九年级 · 解析几何
(8 分) 已知二次函数 $y=-x^{2}+4 x$.

（1）用配方法求出该函数图象的顶点坐标和对称轴.

（2）选取适当的数据填入下表，并在下图的直角坐标系内描点画出该拋物线的图象.

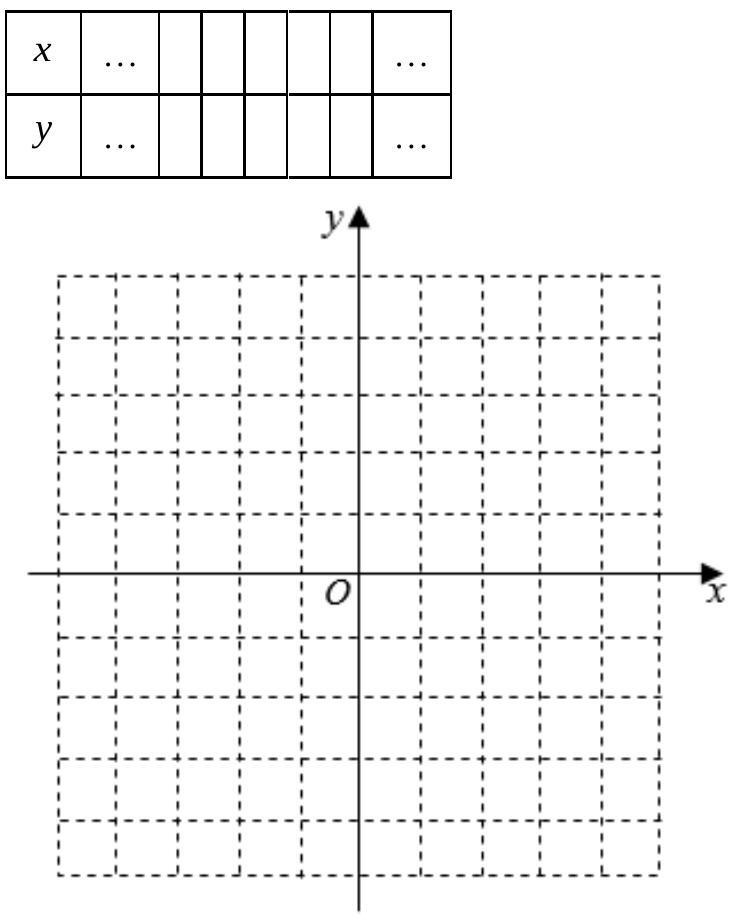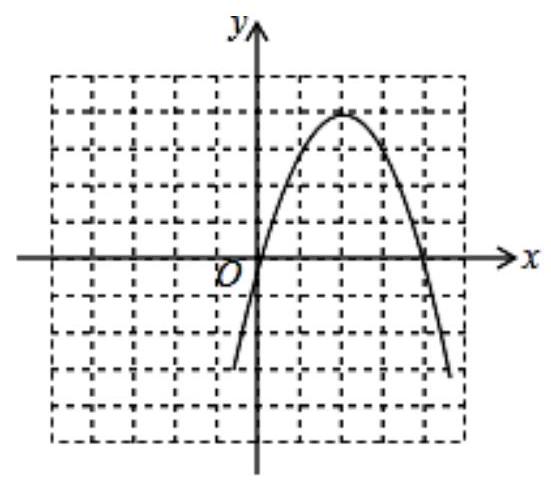
答案:  (1) 顶点坐标为 $(2,4)$, 对称轴为 $x=2$; （2）见解析.

解析: (1) 首先对二次函数 $y=-x^{2}+4 x$ 进行配方, 即可求出顶点坐标和对称轴;

（2）先列表, 再描点, 然后用平滑的曲线画出函数图像即可.

【详解】解：(1) 对二次函数 $y=-x^{2}+4 x$ 配方得:

$y=-\left(x^{2}-4 x\right)=-\left(x^{2}-4 x+4-4\right)=-(x-2)^{2}+4$,

即 $y=-(x-2)^{2}+4$,

$\therefore$ 顶点坐标为 $(2,4)$, 对称轴为 $x=2$;

(2) 列表得:

| $x$ | $\ldots$ | 0 | 1 | 2 | 3 | 4 | $\ldots$ |
| :---: | :---: | :---: | :---: | :---: | :---: | :---: | :---: |
| $y$ | $\ldots$ | 0 | 3 | 4 | 3 | 0 | $\ldots$ |

如图所示, 描点, 连线, 画出函数图像,

【点睛】此题考查了二次函数的图像和性质, 解题的关键是熟练掌握二次函数的图像和性质.